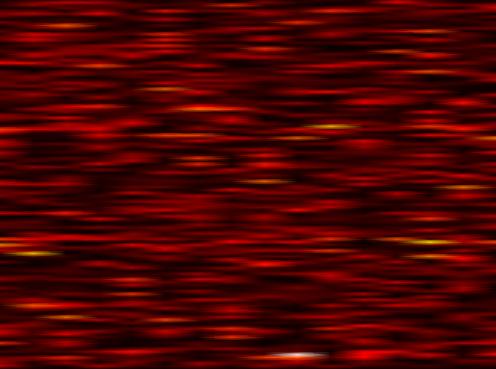
Label: FBMC